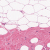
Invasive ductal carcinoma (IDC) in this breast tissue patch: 0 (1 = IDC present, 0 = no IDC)